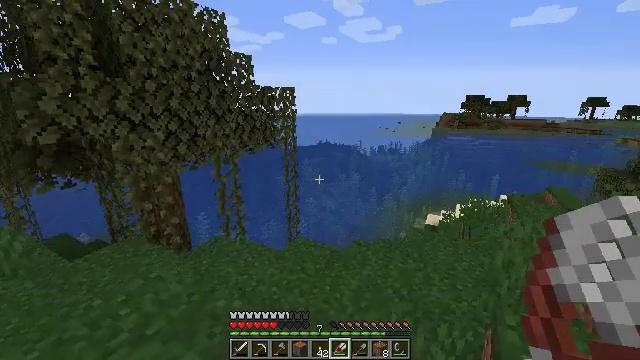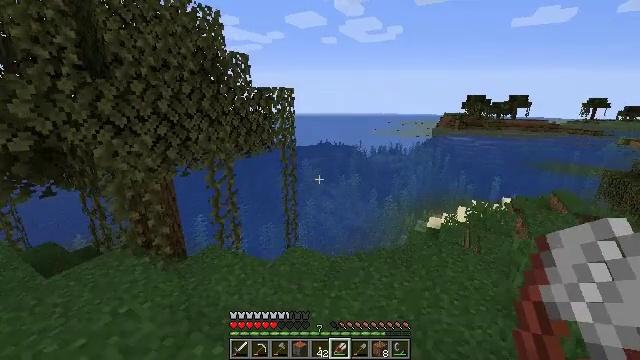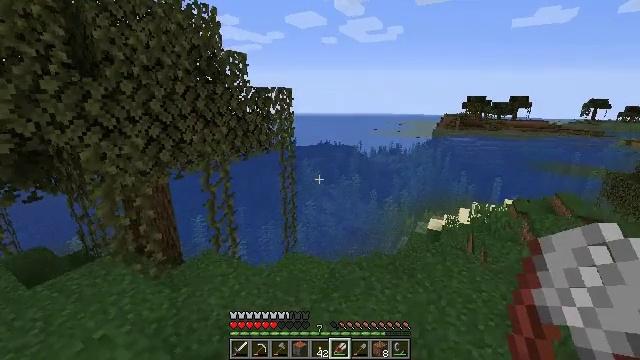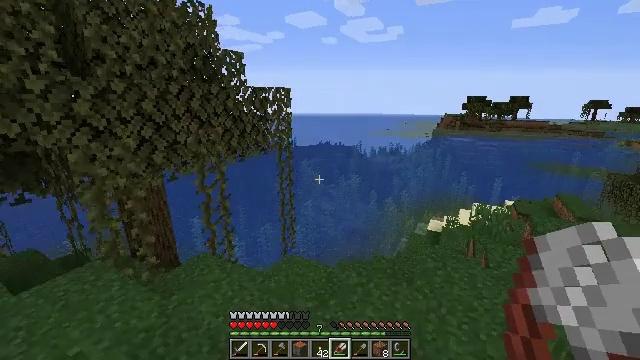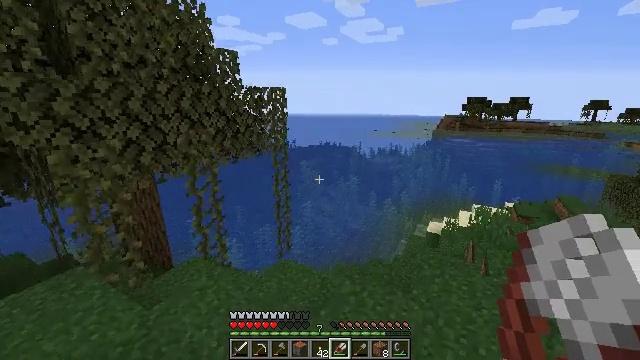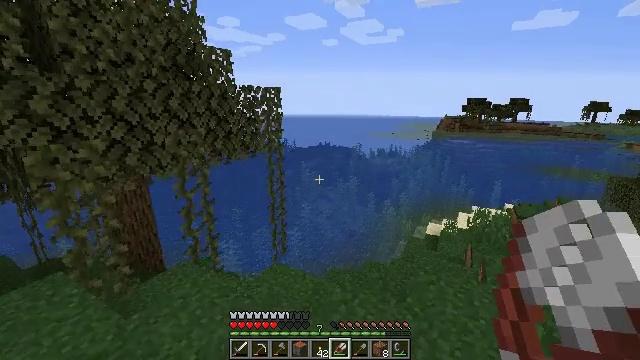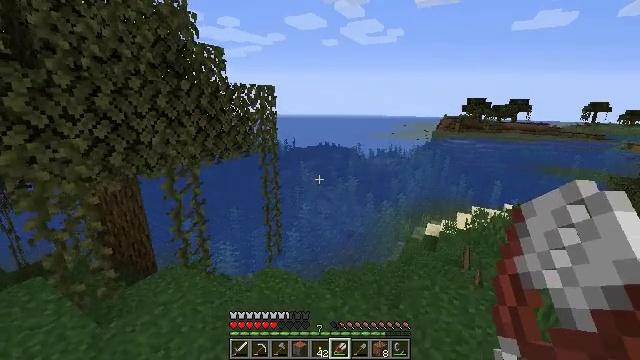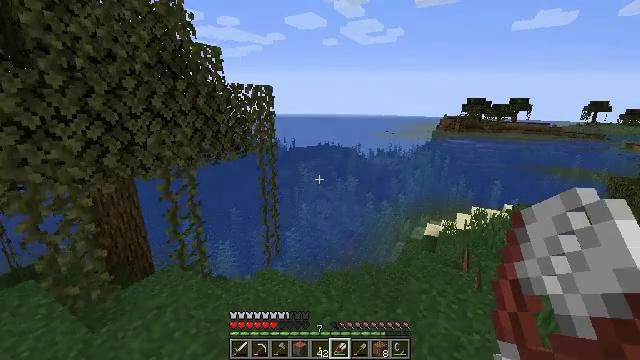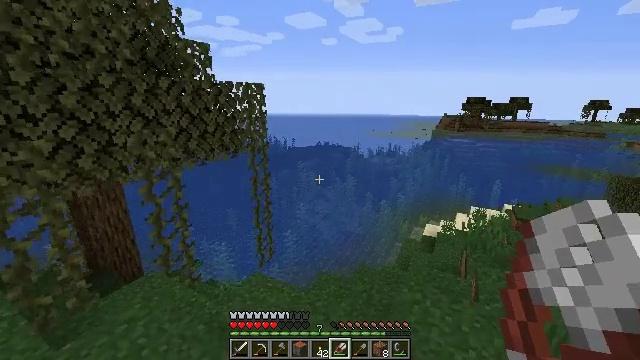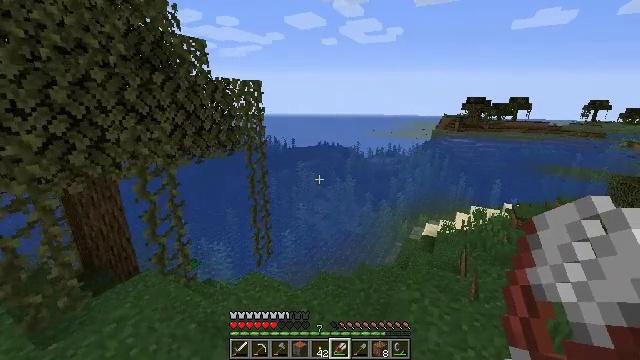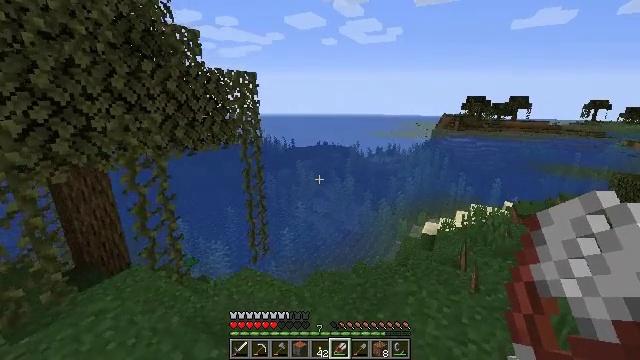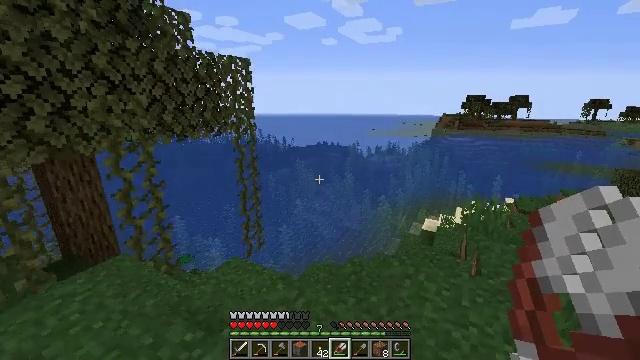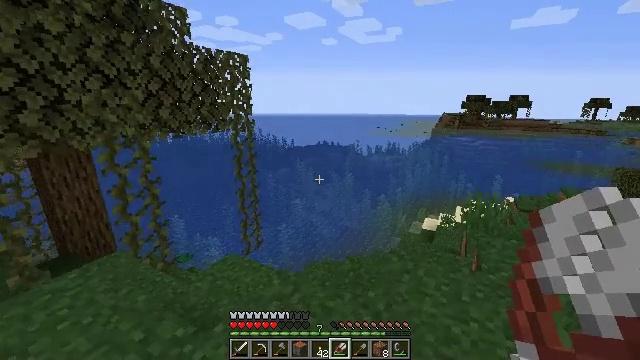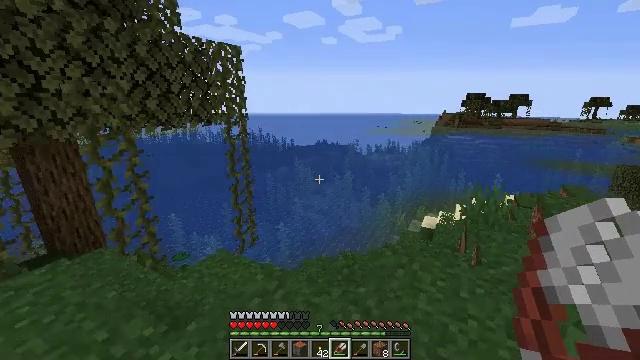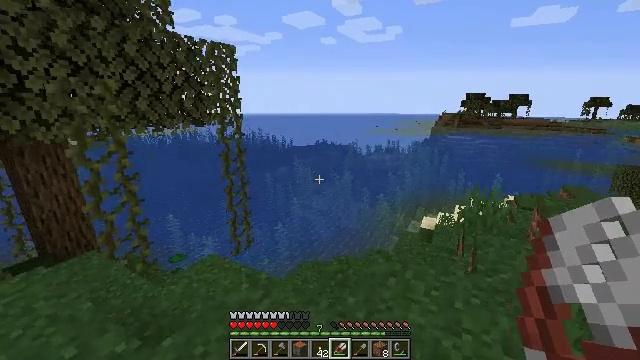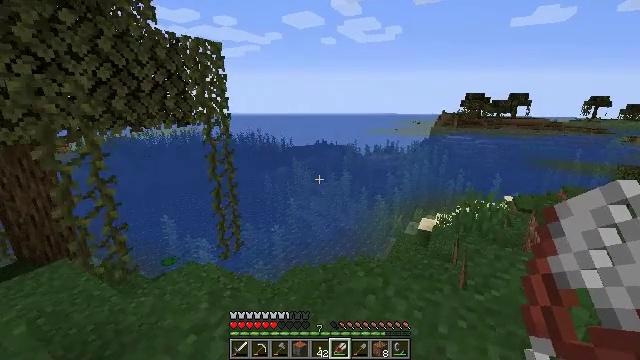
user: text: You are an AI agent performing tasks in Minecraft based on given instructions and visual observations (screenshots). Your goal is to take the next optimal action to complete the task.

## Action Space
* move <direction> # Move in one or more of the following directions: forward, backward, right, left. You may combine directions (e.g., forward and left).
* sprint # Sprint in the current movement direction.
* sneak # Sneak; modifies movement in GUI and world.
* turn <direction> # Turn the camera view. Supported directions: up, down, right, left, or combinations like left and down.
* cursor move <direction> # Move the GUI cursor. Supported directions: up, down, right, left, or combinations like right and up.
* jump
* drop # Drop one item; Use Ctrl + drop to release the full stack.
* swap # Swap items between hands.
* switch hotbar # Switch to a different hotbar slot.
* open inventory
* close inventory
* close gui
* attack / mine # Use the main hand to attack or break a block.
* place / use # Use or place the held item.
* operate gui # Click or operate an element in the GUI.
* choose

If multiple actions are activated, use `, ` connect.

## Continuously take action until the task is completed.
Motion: motion action
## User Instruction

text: Drop shears.
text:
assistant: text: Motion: move forward
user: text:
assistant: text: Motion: move forward
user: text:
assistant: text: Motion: move forward and move right
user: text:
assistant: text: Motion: move forward and move right
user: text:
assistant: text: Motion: move forward and move right
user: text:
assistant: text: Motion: move forward and move right
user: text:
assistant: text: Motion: move forward and move right
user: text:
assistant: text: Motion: move forward and move right
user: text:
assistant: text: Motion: move forward and move right
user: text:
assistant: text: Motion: move forward and move right
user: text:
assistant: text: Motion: move forward and move right
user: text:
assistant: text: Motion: move forward and move right
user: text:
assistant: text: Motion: move forward and move right
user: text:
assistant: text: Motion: move forward and move right
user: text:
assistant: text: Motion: move forward and move right
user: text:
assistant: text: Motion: move forward and move right
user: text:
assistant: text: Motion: move forward and move right
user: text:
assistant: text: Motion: move forward and move right
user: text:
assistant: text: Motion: move forward and move right
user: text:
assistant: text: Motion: move forward and move right
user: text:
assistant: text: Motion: move forward and move right
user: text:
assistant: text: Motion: move forward and move right
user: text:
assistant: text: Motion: move forward and move right
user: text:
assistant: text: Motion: move forward and move right
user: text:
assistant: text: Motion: move forward and move right
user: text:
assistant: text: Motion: move forward and move right
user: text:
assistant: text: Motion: move forward and move right
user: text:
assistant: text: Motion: move forward and move right
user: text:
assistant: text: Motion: move forward and move right
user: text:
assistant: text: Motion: move forward and move right